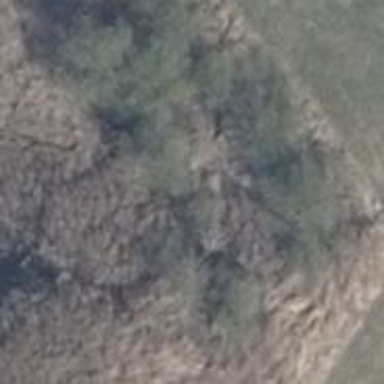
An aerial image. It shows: Patch of scrub vegetation.